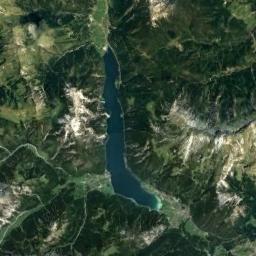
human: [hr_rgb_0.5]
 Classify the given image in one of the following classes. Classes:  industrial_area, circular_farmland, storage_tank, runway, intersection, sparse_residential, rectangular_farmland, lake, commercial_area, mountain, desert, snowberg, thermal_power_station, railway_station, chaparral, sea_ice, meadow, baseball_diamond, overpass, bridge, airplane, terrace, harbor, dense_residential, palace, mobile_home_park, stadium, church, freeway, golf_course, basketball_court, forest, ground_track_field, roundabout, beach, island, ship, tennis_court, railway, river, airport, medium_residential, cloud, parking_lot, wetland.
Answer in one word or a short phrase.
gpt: lake